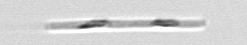
Label: Leptocylindrus